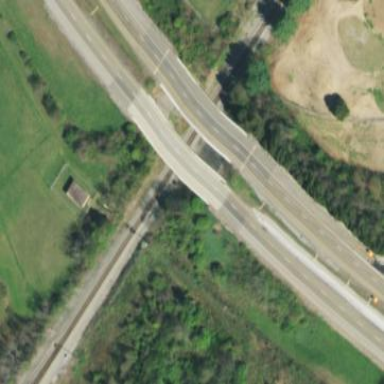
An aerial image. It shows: Bridge that serves as overpass.